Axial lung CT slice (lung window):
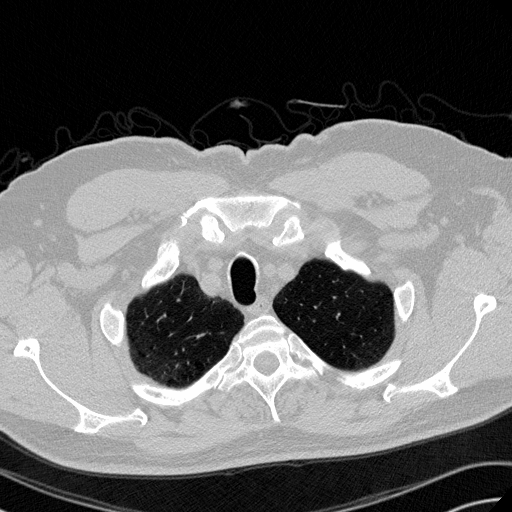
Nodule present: no